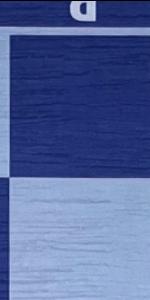
Label: Empty